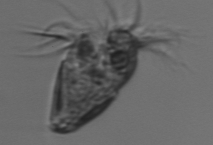
Label: Strombidium_morphotype1